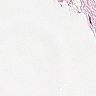
Metastatic tissue present: no